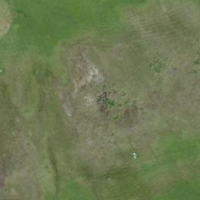
EUNIS habitat code: 26
Species observed at this site:
Campanula thyrsoides